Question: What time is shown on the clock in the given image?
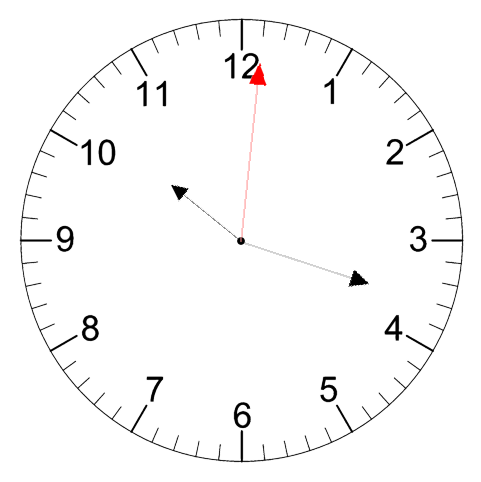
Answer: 10:18:01